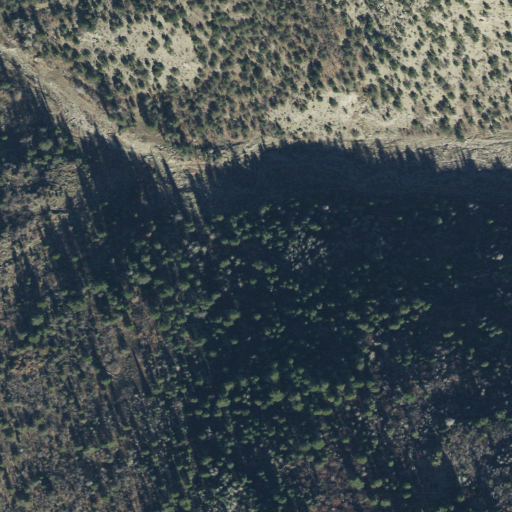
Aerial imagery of valley in Utah named Quaking Asp Hollow containing evergreen forest, deciduous forest, shrub, and mixed forest